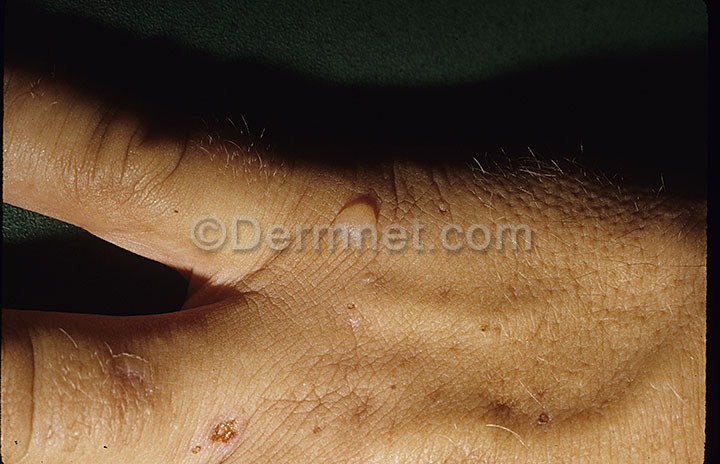
Disease: Light Diseases and Disorders of Pigmentation